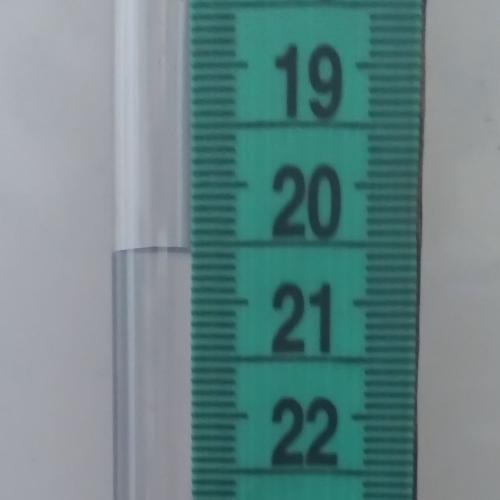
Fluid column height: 20.6 cm